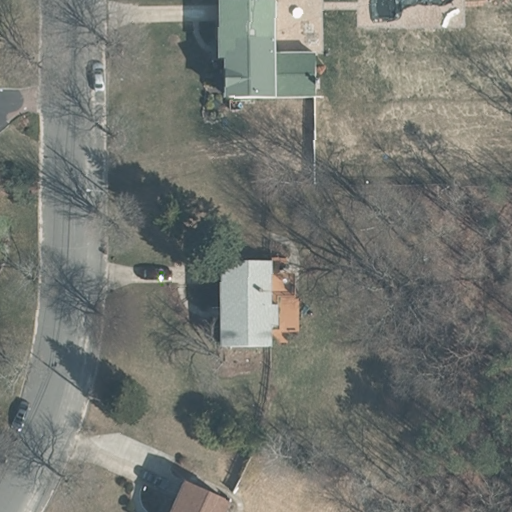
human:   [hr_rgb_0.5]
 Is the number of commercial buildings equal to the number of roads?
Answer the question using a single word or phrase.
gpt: no

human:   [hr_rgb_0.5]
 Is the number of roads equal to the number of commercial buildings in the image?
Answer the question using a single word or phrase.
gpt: no

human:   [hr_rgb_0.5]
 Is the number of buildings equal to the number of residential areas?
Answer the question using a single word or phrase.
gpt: no

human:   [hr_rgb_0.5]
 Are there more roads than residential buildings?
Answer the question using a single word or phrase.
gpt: no

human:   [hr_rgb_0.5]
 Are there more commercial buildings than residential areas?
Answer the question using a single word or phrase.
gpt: no

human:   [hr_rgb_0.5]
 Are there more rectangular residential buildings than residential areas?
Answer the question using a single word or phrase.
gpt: no

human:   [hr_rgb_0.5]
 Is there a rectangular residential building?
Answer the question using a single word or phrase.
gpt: no

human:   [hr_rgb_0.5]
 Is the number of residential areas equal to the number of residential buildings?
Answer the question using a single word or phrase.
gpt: no

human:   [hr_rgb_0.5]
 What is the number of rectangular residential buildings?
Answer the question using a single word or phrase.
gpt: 0

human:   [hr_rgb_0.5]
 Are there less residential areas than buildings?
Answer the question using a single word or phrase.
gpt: yes

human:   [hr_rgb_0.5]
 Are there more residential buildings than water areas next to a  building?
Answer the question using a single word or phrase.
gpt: yes

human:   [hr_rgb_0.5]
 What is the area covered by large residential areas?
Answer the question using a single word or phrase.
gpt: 9196m2

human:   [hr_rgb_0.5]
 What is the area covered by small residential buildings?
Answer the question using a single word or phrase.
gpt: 0m2

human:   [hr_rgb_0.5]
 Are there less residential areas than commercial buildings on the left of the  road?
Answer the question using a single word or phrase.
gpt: no

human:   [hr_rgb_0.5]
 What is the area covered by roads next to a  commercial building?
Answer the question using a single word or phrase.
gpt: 0m2

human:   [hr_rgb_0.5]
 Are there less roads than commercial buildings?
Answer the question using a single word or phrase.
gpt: no

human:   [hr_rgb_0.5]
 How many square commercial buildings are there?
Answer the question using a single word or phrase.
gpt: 0

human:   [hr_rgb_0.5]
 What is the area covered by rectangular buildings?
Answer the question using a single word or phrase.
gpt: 0m2

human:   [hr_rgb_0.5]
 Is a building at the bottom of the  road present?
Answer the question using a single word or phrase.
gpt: yes

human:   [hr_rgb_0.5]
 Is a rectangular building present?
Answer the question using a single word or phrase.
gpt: no

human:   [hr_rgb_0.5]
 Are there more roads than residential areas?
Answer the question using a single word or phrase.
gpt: no

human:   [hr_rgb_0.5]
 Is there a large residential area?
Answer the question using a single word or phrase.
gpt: yes

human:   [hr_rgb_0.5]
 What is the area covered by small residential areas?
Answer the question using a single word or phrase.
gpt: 0m2

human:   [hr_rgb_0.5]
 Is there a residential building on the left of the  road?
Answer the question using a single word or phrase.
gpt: no

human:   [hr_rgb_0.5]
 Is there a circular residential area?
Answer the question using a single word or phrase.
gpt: no

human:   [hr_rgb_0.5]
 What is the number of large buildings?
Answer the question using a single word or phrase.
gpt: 0

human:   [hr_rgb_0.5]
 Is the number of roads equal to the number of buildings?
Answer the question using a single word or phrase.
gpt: no

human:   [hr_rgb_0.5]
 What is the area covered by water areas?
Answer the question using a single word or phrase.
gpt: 0m2

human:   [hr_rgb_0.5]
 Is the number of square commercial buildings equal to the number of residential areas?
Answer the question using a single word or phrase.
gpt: no

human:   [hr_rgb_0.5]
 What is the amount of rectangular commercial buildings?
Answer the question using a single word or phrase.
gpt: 0

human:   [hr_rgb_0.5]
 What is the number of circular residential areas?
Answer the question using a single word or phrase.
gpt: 0

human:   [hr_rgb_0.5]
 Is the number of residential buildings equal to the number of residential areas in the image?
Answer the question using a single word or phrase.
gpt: no

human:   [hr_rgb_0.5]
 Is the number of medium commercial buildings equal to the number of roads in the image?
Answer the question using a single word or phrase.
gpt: no

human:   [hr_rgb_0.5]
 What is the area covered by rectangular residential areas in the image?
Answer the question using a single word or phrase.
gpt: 0m2

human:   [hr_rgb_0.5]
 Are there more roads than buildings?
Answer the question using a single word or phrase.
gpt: no

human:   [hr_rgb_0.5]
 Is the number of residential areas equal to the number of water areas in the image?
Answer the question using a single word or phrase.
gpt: no